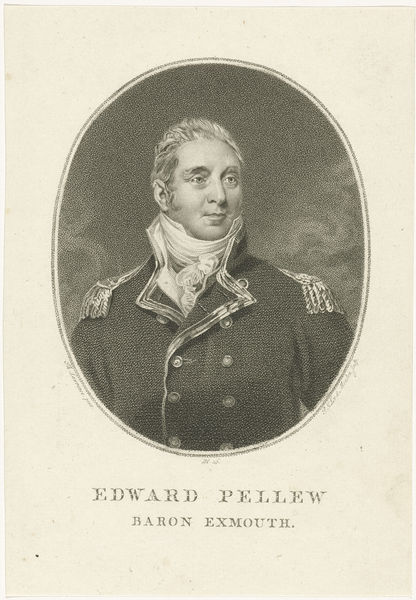
Titel: Portret van Edward Pellew
Künstler: Pieter van der Meulen
Standort: Amsterdam
Institution: Rijksmuseum
Schlagwörter: bouton, foulard, nez, portrait, yeux, profil, ordre, visage, col, insigne, militaire, uniforme, médaille, baron, épaulette, edward, pellew, épolette